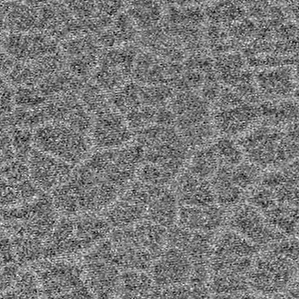
Label: frost